Question: This is the error which I get after my macro executes for about 10 mins. The macro is basically performing the task to update the MySQL database every five seconds.

What could be wrong?
My macro is as below:
'''
Public RunWhen As Double
Public Const cRunIntervalSeconds = 10 ' five seconds
Public Const cRunWhat = "UpdateMarketData" ' the name of the procedure to run
Sub UpdateMarketData()
Dim Cn As ADODB.Connection
Dim Server_Name As String
Dim Database_Name As String
Dim User_ID As String
Dim Password As String
Dim SQLStr As String
Dim rs As ADODB.Recordset
Set rs = New ADODB.Recordset
rad = 0
TextStrang = TextStrang & "'"
field2 = "cid"
field1 = "bid"
table1 = "MMbanner"
For rowCursor = 3 To 4
SQLStr = "UPDATE tbl_MarketData SET Mid = '" & Cells(rowCursor, 2) & "',Bid = '" & Cells(rowCursor, 5) & "',Offer = '" & Cells(rowCursor, 6) & "',DateEntered = '" & Format(DateTime.Now(), "yyyy-MM-dd hh:mm:ss") & "' WHERE IndexCode = '" & Cells(rowCursor, 1) & "'"
Debug.Print SQLStr
Set Cn = New ADODB.Connection
Cn.Open "DRIVER={MySQL ODBC 3.51 Driver};SERVER=<Servername>; PORT=Portno; DATABASE=Databasename; USER=Username; PASSWORD=Password; OPTION=0;"
Cn.Execute SQLStr
rad = rad + 1
Next
Set rs = Nothing
Cn.Close
Set Cn = Nothing
Call StartTimer
End Sub
Sub StartTimer()
RunWhen = Now + TimeSerial(0, 0, cRunIntervalSeconds)
Application.OnTime EarliestTime:=RunWhen, Procedure:=cRunWhat, _
Schedule:=True
End Sub
Sub StopTimer()
On Error Resume Next
Application.OnTime EarliestTime:=RunWhen, Procedure:=cRunWhat, _
Schedule:=False
End Sub
'''
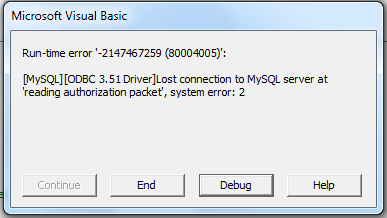
Answer: Your 'for' loop creates two separate connections via 'Set Cn = New ADODB.Connection' etc but 'Cn.Close' is only called once after the 'for' loop. Therefore, the first connection created isn't explicitly closed and still be considered active by the server. Eventually you'll run out of available connections and things will grind to a halt.
Not sure if this is the cause of your problem but it's definitely worth fixing. I would create and open the connection prior to the 'for' loop but keep the 'Cn.Execute' part within the body of the loop